Question: I use phpstorm. When developing a symfony2 application I am used to the symfony2 plugin providing an autocompletion for container services:
[
This offers completion on the returned objects as well.
Is there a way to get the service completion to work when using the container component in a non-symfony PHP project that uses only parts of the symfony2 components, i.e. the container component?
I know that in phpstorm's settings:
'''
Other Settings > Symfony2 Plugins > Container
'''
I could add additonal xml container files, yet I have no clue what it should look like.
How would I create such a file?
For instance, I create a container by:
'''
/**
* @return ContainerBuilder
* @todo Initialize the container on a more reasonable place
*/
private function createServiceContainer()
{
$container = new ContainerBuilder();
$loader = new YamlFileLoader($container, new FileLocator(ROOT_PATH . '/config'));
$loader->load('services.yml');
return $container;
}
'''
And my services.yml looks like this:
'''
services:
redis:
class: App\Framework\RedisService
doctrine:
class: DoctrineService
factory: [\App\Database\DoctrineService, getDoctrine]
'''
How could I create a 'container.xml' that would be understood by the symfony2 plugin and offer me the two services 'redis' and 'doctrine' in the container?
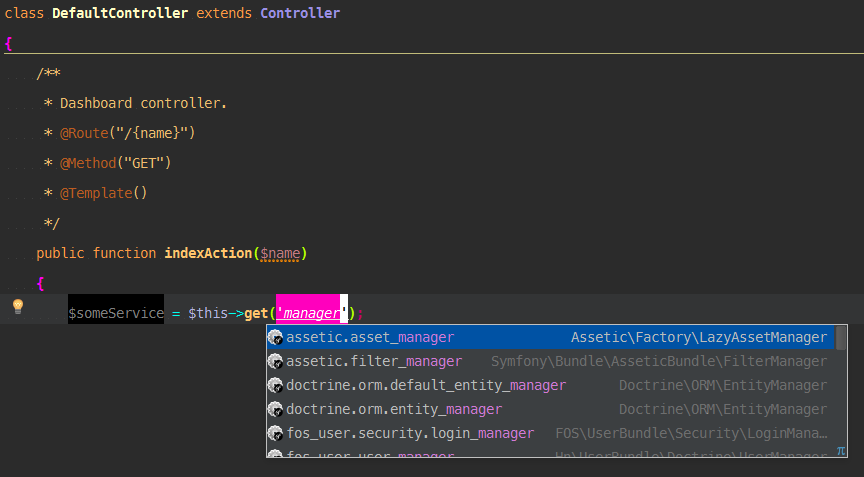
Answer: I have created an command:
'''
<?php
namespace App\Command;
use Symfony\Bundle\FrameworkBundle\DependencyInjection\Compiler\ContainerBuilderDebugDumpPass;
use Symfony\Component\Config\FileLocator;
use Symfony\Component\Console\Command\Command;
use Symfony\Component\Console\Input\InputInterface;
use Symfony\Component\Console\Output\OutputInterface;
use Symfony\Component\DependencyInjection\ContainerBuilder;
use Symfony\Component\DependencyInjection\Loader\YamlFileLoader;
/**
* ContainerRefreshCommand
**/
class ContainerRefreshCommand extends Command
{
/**
* Configures the current command.
*/
protected function configure()
{
$this
->setName('container:refresh')
->setDescription('refreshes the container file for usage with phpstorm');
}
/**
* @param InputInterface $input
* @param OutputInterface $output
*/
protected function execute(InputInterface $input, OutputInterface $output)
{
$container = new ContainerBuilder();
$loader = new YamlFileLoader($container, new FileLocator(ROOT_PATH . '/config'));
$loader->load('services.yml');
$container->setParameter('debug.container.dump', ROOT_PATH . '/dev/appDevDebugProjectContainer.xml');
$containerFile = new ContainerBuilderDebugDumpPass();
$containerFile->process($container);
}
}
'''
I have then added the file from my project root:
'''
./dev/appDevDebugProjectContainer.xml
'''
in the container definition.
I then had to change the class name of the doctrine service. It appears to be anything goes there, yet this string is what the symfony2 plugins uses to detect the service.
I then got auto-completion for container services.
One has to note that the class property in 'services.yml' is important as well. Since the object I actually get by 'container->get('doctrine')', is an instance of an 'EntityManager' I have to define this way to get autocompletion:
'''
doctrine:
class: Doctrine\ORM\EntityManager
factory: [\App\Database\DoctrineService, getDoctrine]
'''